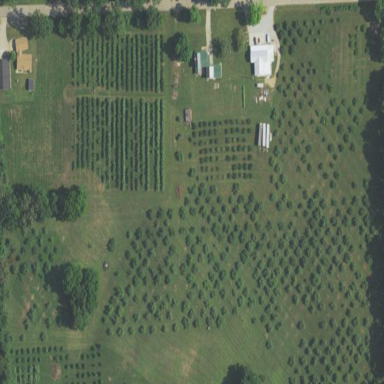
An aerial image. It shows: Orchard.